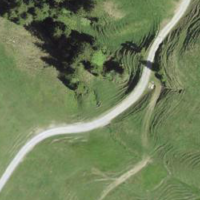
EUNIS habitat code: 25
Species observed at this site:
Parnassia palustris